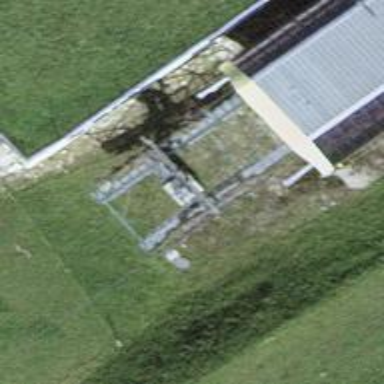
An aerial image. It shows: Pylon used for aerialway.